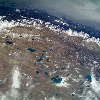
Label: land